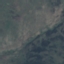
Land use / land cover: HerbaceousVegetation